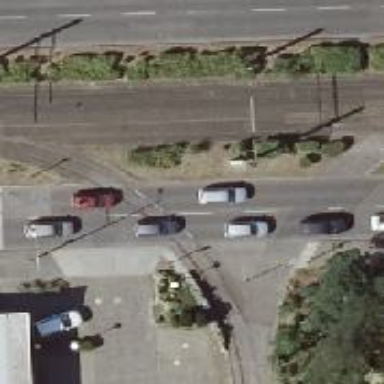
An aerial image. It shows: Tram level crossing on the railway.